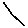
Label: tree